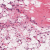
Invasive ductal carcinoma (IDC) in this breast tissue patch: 0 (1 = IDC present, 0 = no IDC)